Field crop: maize
Growth stage: 1
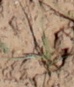
Species: lolium